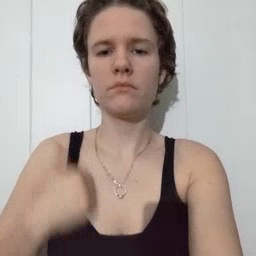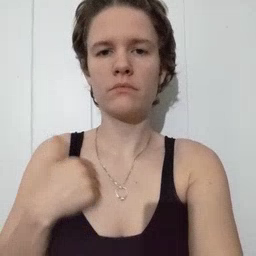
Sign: bath